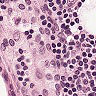
Metastatic tissue present: no